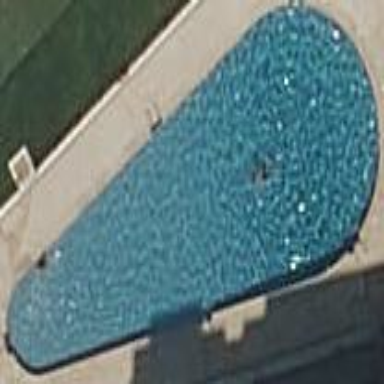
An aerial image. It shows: Swimming pool located in leisure land.